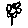
Label: flower